Question: I have an issue in my datatable because my table looks like this

Anyone knows how can I fix this issue?
Here is my code:
'''
$(tbName).dataTable({
"sScrollX": "100%",
"sScrollY": "100%",
"bScrollCollapse": true,
"bJQueryUI": true,
"bAutoWidth": false,
"sPaginationType": "full_numbers",
"oTableTools": {
"sSwfPath": "DataTables-s1.9.4/extras/TableTools/media/swf/copy_csv_xls_pdf.swf"
},
"aaSorting": [],
"iDisplayLength": 5,
"aoColumnDefs": [
{ "bSortable": false,
"aTargets": [0]
}
]
});
'''
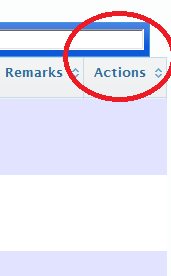
Answer: As i add your init code in my table the UI is fine. So there must be something wrong with your css.
Try adjusting the search input css like this:
'''
$('.dataTables_filter input').css('margin-right','-10px');
'''